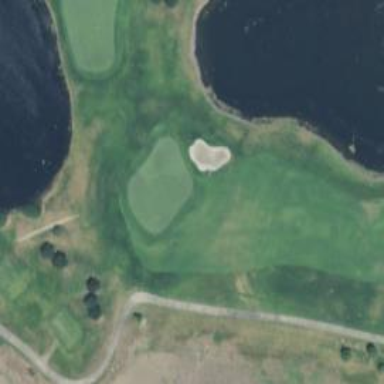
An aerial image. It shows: Golf hole.